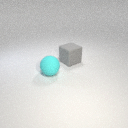
large gray rubber cube behind large cyan rubber sphere